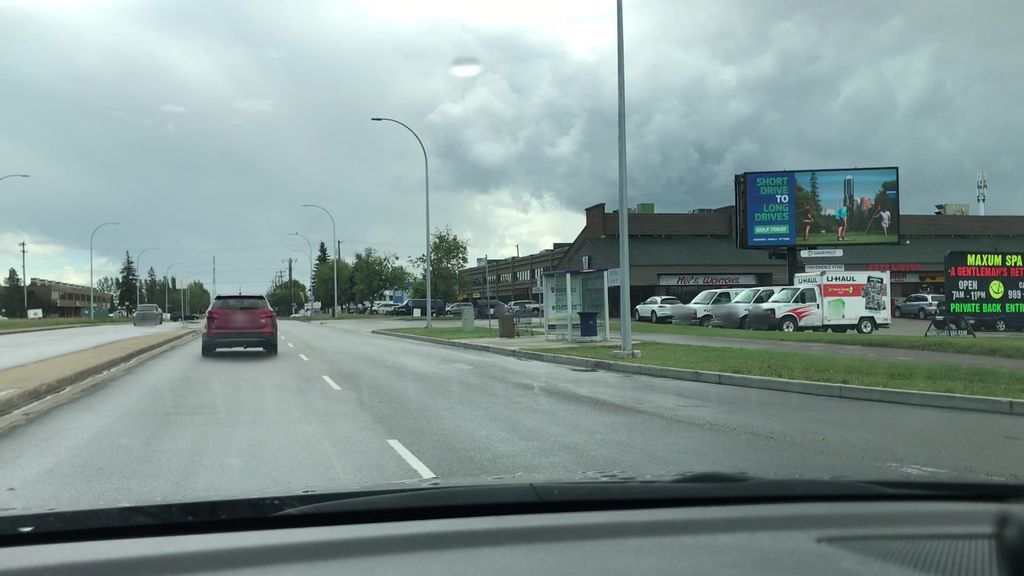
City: edmonton